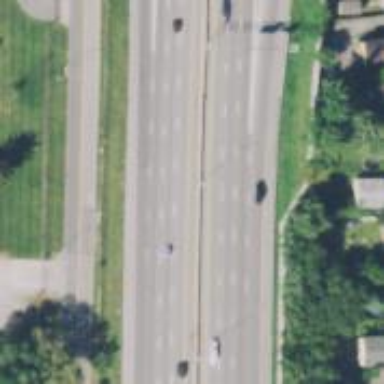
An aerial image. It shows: Road with dash markings.